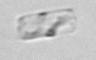
Label: Cerataulina_pelagica